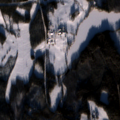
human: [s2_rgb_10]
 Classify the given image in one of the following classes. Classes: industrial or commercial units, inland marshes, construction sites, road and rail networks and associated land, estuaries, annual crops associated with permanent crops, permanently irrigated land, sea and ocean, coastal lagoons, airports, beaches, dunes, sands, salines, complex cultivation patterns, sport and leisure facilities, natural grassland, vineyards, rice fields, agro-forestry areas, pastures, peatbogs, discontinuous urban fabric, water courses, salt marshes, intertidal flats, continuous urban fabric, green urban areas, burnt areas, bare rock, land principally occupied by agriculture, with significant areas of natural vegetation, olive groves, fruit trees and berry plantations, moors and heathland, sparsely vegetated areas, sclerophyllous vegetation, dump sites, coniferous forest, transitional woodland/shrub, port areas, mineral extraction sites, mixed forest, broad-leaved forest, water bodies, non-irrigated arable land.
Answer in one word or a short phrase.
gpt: non-irrigated arable land, land principally occupied by agriculture, with significant areas of natural vegetation, coniferous forest, mixed forest